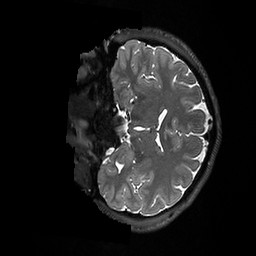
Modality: T2w
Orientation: coronal
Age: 22
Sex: male
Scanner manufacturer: ge
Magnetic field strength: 3 T
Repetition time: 3.202 s
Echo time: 0.06616 s